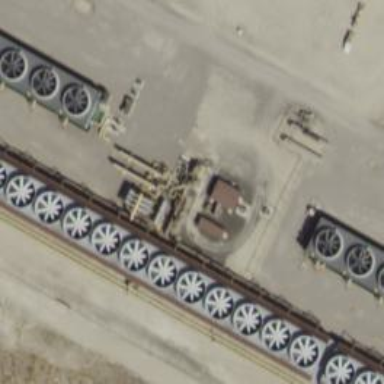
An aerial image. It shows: Generator is pictured.